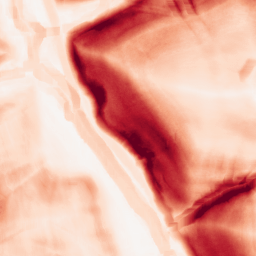
Category: morphological
Decomposition family: morphological_square
Decomposition parameters: operation: gradient
size: 10
Upsampling method: bicubic_16x
Upsampling parameters: scale: 16
Upsampling scale: 16